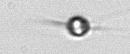
Label: Acanthoica_quattrospina